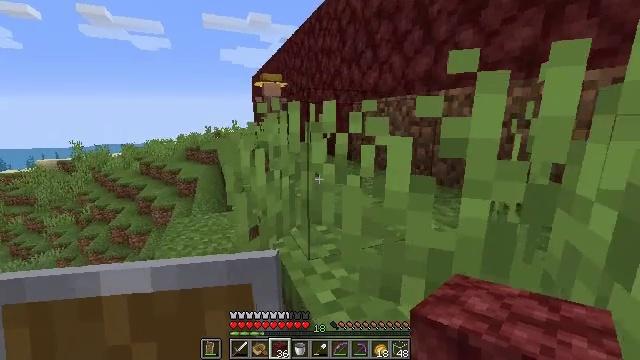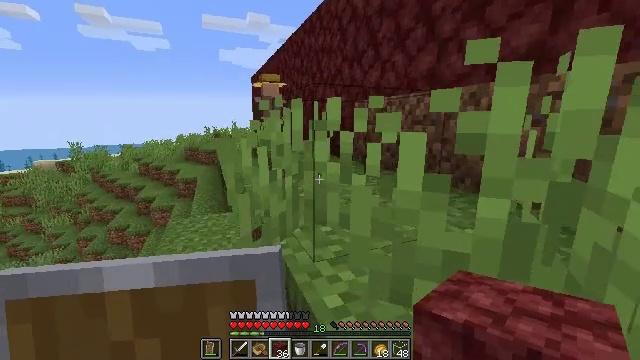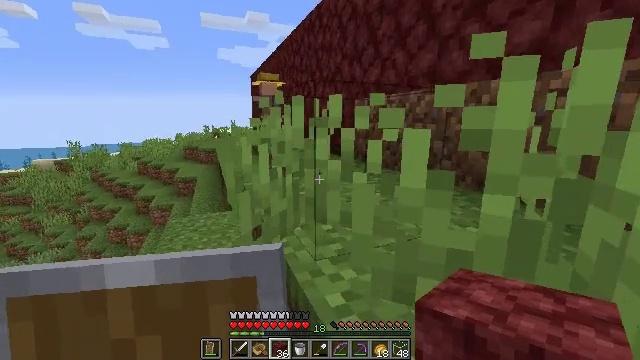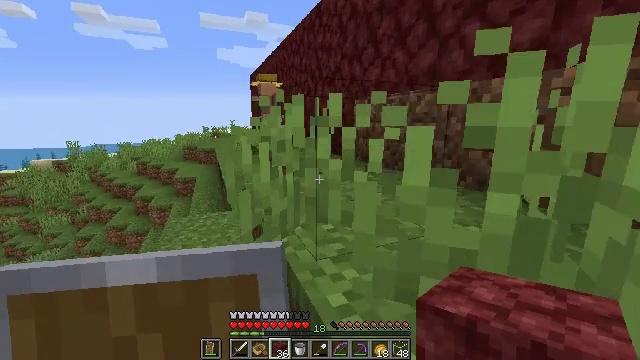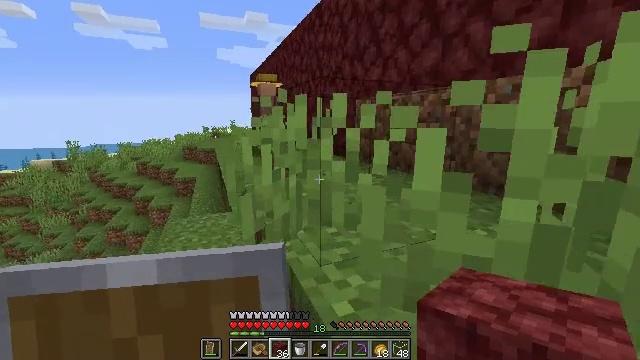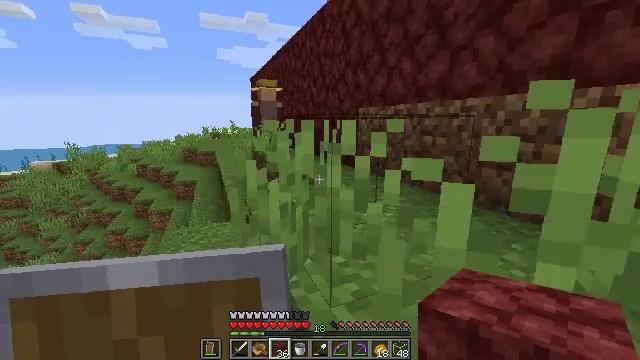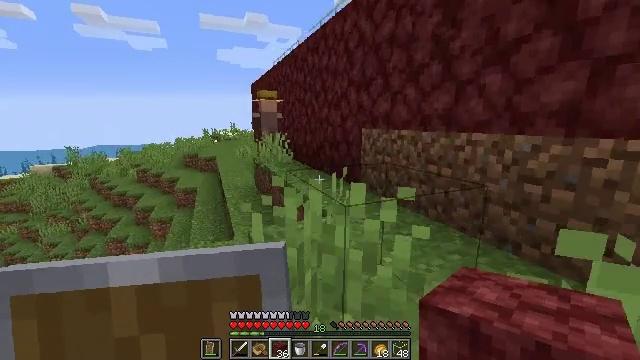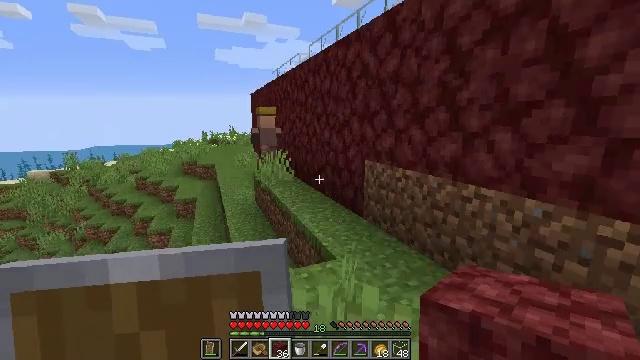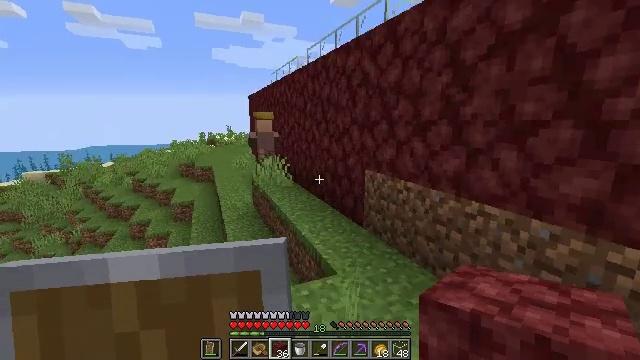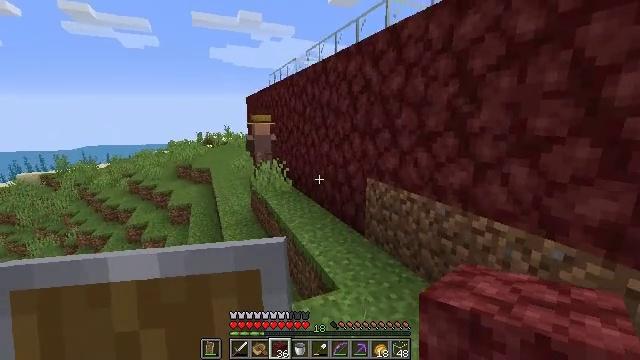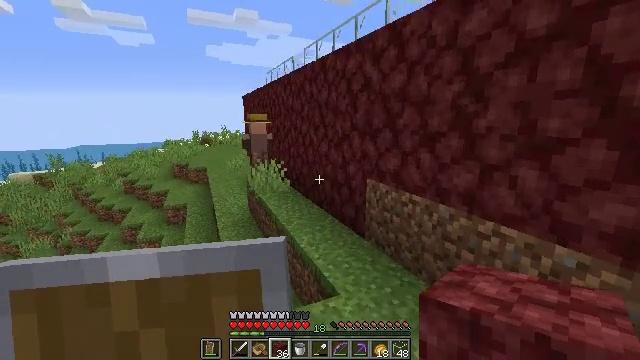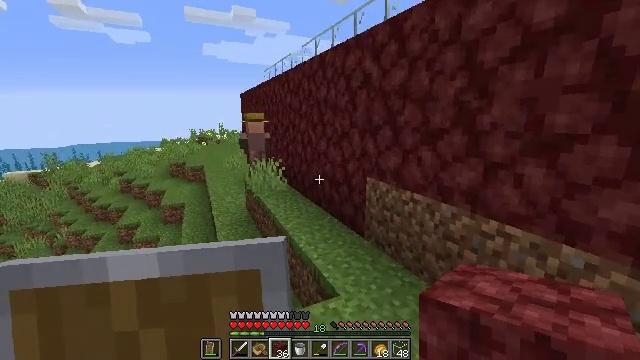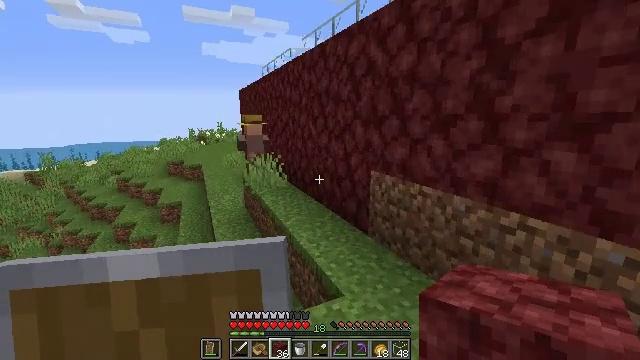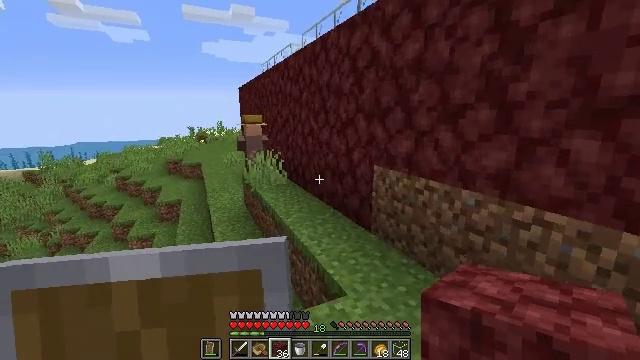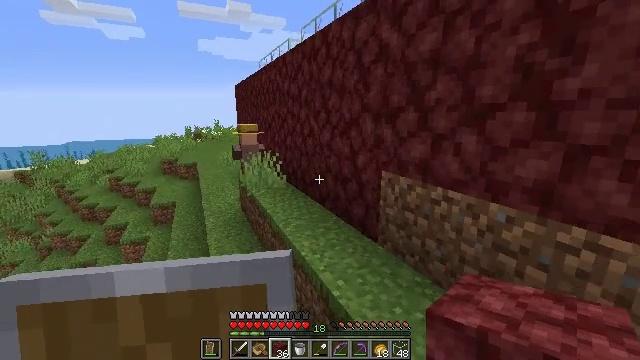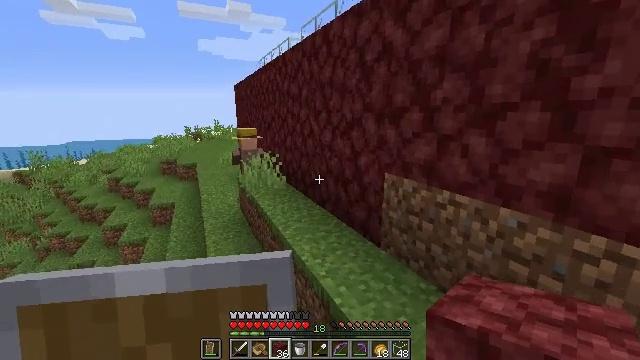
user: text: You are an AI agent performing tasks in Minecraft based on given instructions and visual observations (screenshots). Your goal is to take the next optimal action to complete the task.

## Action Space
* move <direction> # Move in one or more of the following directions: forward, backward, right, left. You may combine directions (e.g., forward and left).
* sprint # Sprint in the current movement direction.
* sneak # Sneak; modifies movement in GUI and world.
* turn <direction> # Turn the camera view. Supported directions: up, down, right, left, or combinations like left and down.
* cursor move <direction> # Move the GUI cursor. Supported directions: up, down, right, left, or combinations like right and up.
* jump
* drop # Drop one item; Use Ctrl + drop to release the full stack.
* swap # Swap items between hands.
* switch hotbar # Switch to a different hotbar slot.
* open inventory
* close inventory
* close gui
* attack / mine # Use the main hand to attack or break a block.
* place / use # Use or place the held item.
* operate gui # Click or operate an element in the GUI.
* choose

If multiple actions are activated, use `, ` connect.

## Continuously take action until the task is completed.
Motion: motion action
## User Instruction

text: Mine the bell from its post.
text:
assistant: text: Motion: no_op
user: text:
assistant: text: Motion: no_op
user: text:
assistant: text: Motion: no_op
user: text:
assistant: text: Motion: move forward
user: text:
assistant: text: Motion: move forward, jump
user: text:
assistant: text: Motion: move forward, jump
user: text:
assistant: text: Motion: move forward, jump
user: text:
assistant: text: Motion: move forward, jump
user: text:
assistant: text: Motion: move forward
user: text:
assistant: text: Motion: move forward
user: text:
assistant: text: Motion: move forward
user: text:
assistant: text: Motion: move forward
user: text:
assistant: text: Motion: move forward
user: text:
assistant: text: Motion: move forward
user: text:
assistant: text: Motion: no_op
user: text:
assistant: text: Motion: no_op
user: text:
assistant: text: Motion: no_op
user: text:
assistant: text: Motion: no_op
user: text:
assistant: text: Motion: no_op
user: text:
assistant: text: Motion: no_op
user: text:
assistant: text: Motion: no_op
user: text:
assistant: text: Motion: no_op
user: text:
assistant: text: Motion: turn right
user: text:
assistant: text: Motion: turn right
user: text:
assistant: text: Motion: turn right and down
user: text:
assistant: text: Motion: turn right
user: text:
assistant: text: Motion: turn right and up
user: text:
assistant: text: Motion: turn right and up
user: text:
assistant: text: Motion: move forward, turn left and up
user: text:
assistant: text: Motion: move forward